Interaction volume radius: 5 \u00c5
Interaction volume height: 40 \u00c5
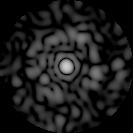
Disorder parameter: 0.8378